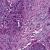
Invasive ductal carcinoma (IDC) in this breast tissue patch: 1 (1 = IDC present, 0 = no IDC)